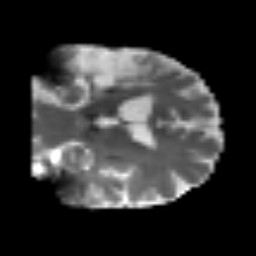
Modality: T2w
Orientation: coronal
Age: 47
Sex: male
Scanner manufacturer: siemens
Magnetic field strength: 3 T
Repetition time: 3.2 s
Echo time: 0.081 s